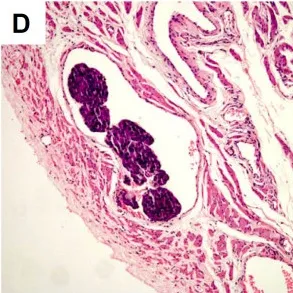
Malignant Steroid cell tumor, NOS. The presence of intravascular tumor embolus further supports the diagnosis of malignancy (D, H&E, 10x).
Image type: pathology (h&e)